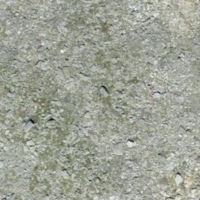
EUNIS habitat code: 48
Species observed at this site:
Geum reptans